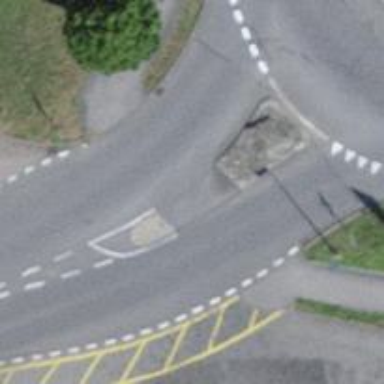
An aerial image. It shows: Unmarked crossing on the road.